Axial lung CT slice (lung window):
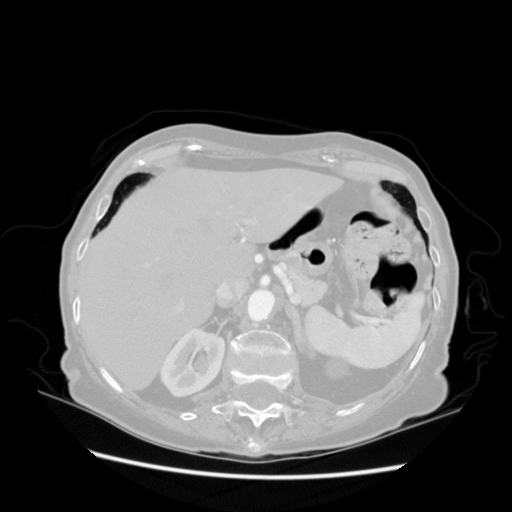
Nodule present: no